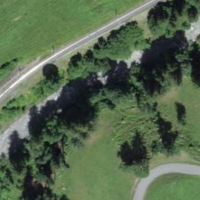
EUNIS habitat code: 43
Species observed at this site:
Achillea millefolium
Geum rivale